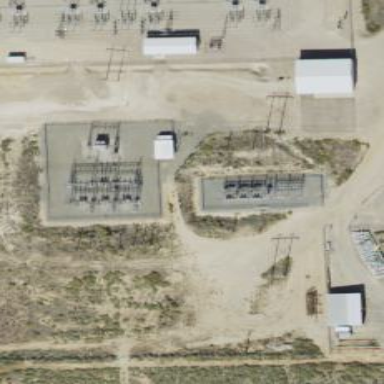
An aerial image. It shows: Distribution-level power substation.